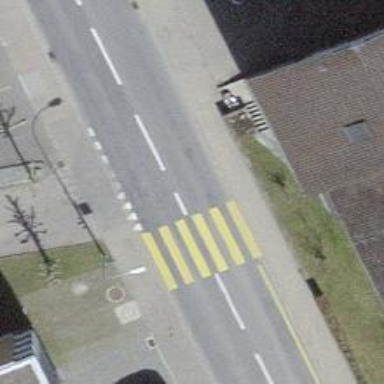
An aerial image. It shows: Kerb serving as barrier.